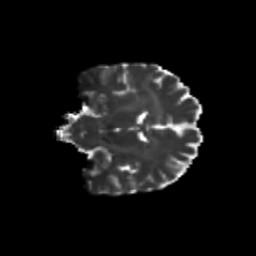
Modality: T2w
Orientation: coronal
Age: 59
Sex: male
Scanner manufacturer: siemens
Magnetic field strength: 3 T
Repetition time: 8.6 s
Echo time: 0.095 s